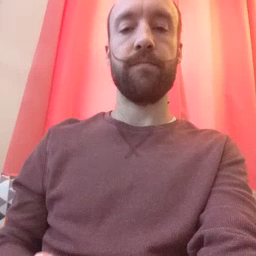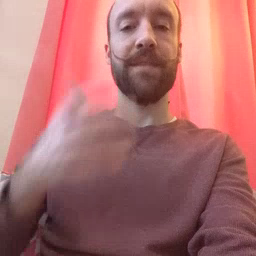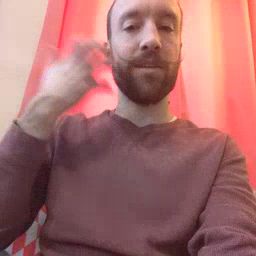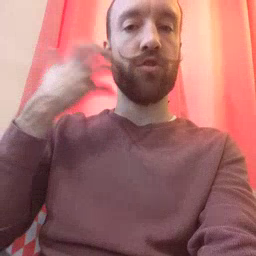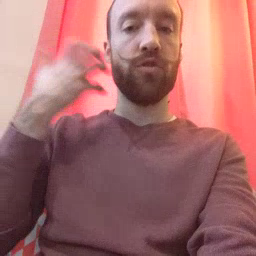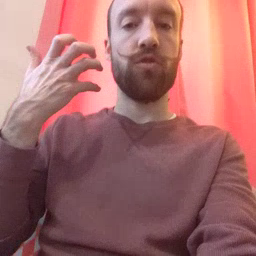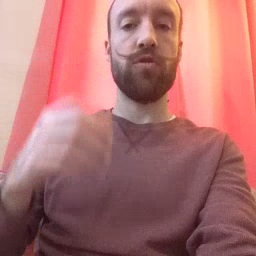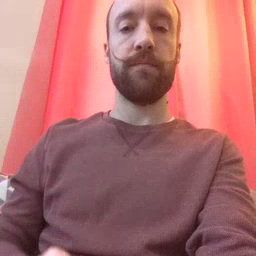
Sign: tiger